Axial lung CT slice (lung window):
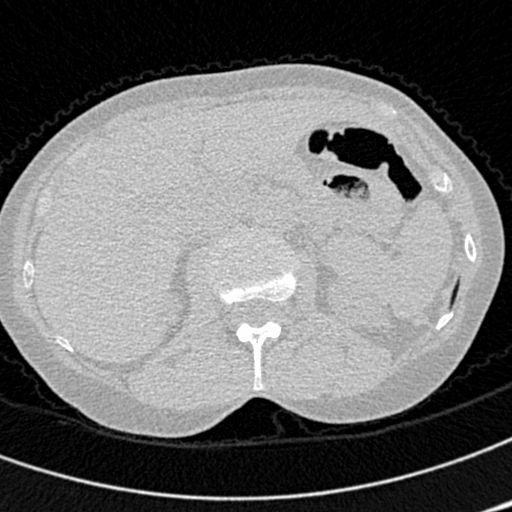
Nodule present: no